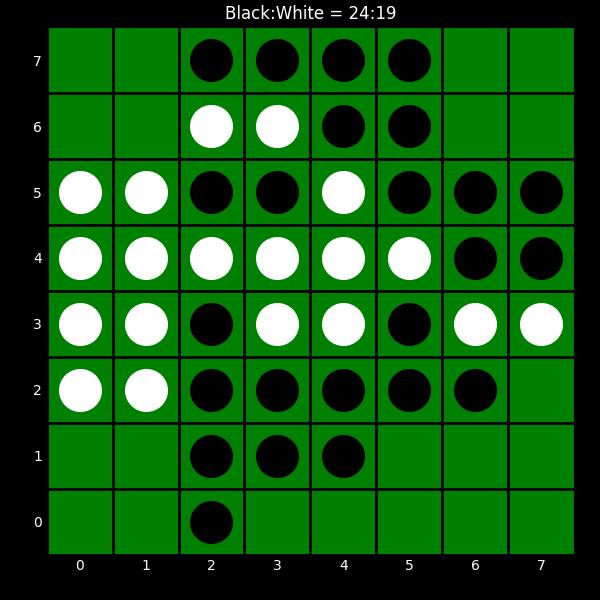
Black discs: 24
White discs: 19